Aerial crown-view tile of a tropical tree (Barro Colorado Island, Panama), acquired 20241112:
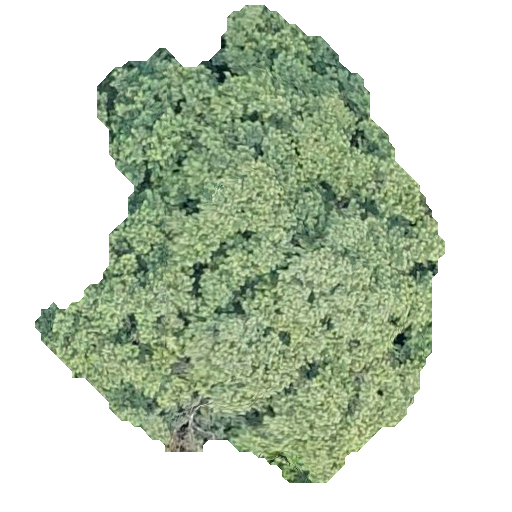
Species: Luehea seemannii
GBIF accepted scientific name: Luehea seemannii
Crown area: 194.249 m²